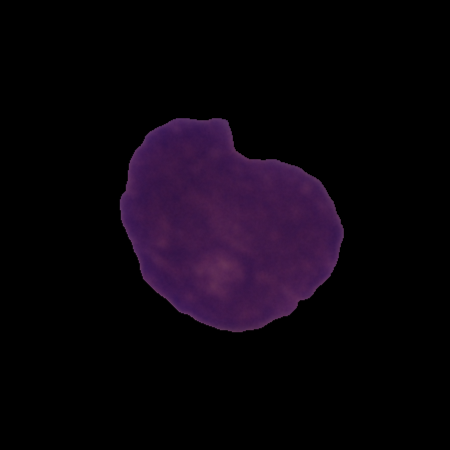
Label: cancer